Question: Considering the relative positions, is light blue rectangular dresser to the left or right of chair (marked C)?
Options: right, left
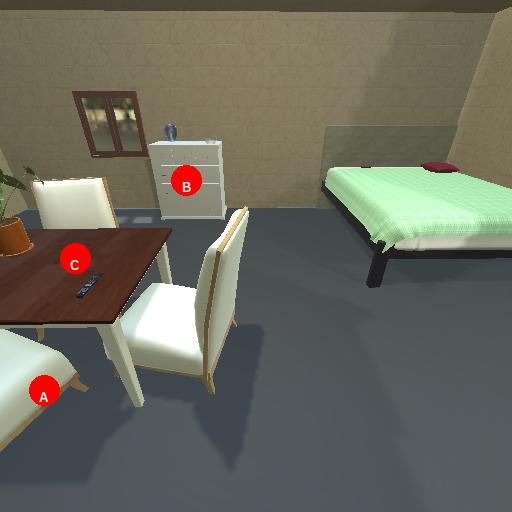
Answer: right